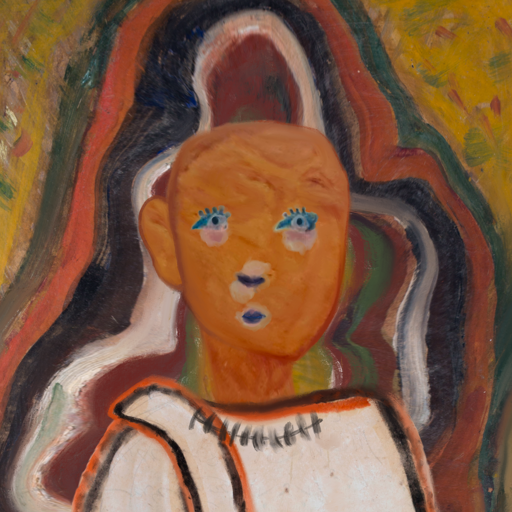
Background: AfterRaid, Head And Neck Front: Pious_Lady, Face Front: Hill_Girl, Bust: Roy_Bahadur, Hair Front: Blank, Head Accessory: Blank, Second Necklace: Blank, Necklace: In_The_Sun, Baby: Blank